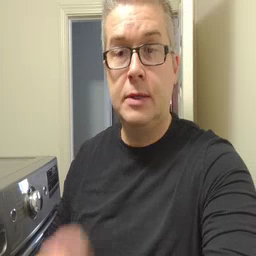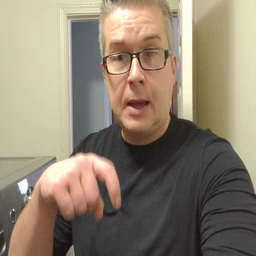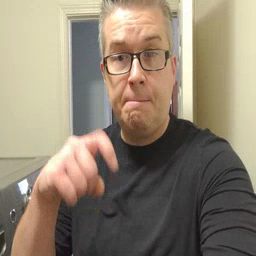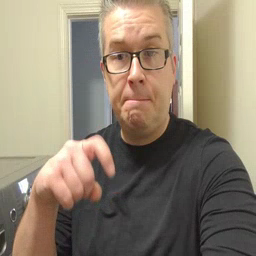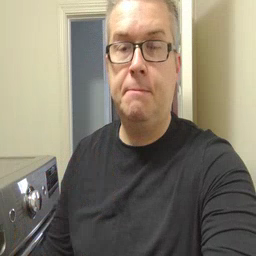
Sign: time